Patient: sex M, age 51
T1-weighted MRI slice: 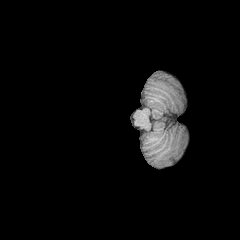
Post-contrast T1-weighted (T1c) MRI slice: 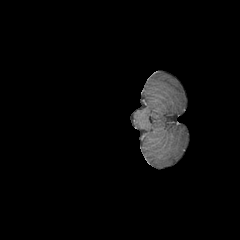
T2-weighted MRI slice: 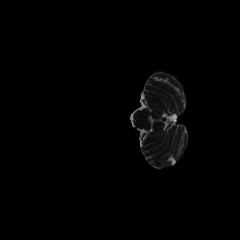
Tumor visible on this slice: no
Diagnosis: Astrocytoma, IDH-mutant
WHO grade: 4